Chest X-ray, PA view. Patient: 28 years old, sex M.
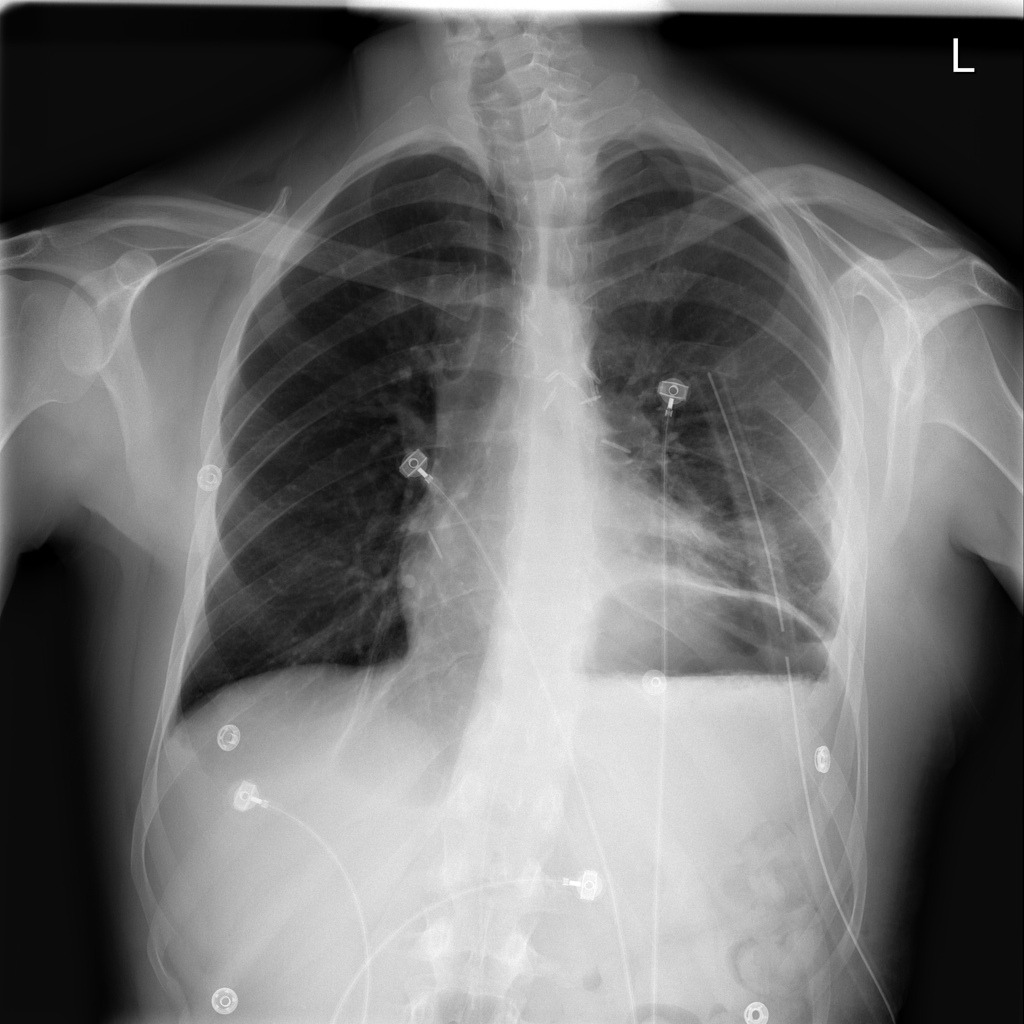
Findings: Atelectasis